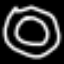
Label: donut